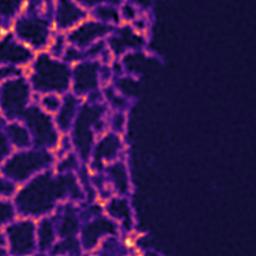
Label: Super-resolution ER image